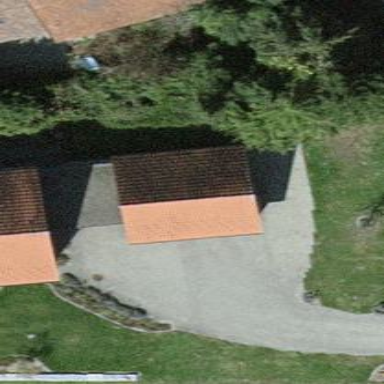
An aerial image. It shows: Garage.